Question: I have a graph (organigram) how this:
'''
digraph G {
nodesep=0.3;
ranksep=0.2;
margin=0.1;
node [shape=rectangle];
edge [arrowsize=0.8];
1 -> 2;
1 -> 3;
1 -> 4;
1 -> 5;
1 -> 6;
1 -> 7;
1 -> 8;
1 -> 9;
1 -> 10;
}
'''

I have organigrams with 70 people and it's impossible to print in A4. How would I put nodes in 2 or 3 lines?
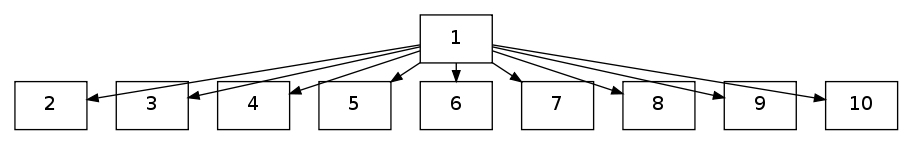
Answer: Here are two possibilities (see also <URL>:
## 1. Use the unflatten utility
Graphviz provides a tool called <URL>. If you pre-process your graph using this command line:
'''
unflatten -l 3 wide.gv | dot -Tpng -o wide.png
'''
the output image will be similar to the below picture. This is slightly less wide, and you may play with the '-l' option.

## 2. Use 'rank=same' and invisible edges
You may use the standard techniques to make a automatically layed out graphs look more like you want it to:
- 'rank=same'- - 'constraint=false'- 'group'
The output graph will not necessarily be prettier...
Here's an example, you can probably do better. Also, this may not be very practical if the graph is generated dynamically.
'''
digraph G {
nodesep=0.3;
ranksep=0.2;
margin=0.1;
node [shape=rectangle];
edge [arrowsize=0.8];
edge[style=invis];
node[group=a];
2->5->8;
node[group=b];
1->3->6->9;
node[group=c];
4->7->10;
edge[style=solid];
1 -> 2;
1 -> 3;
1 -> 4;
edge[constraint=false];
1 -> 5;
1 -> 6;
1 -> 7;
1 -> 8;
1 -> 9;
1 -> 10;
}
'''